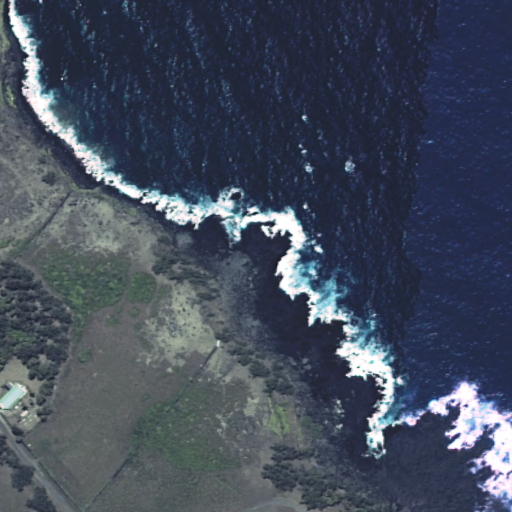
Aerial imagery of cape in Hawaii named Makali‘i containing only unknown